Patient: sex F, age 68
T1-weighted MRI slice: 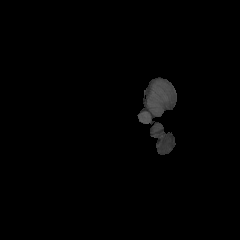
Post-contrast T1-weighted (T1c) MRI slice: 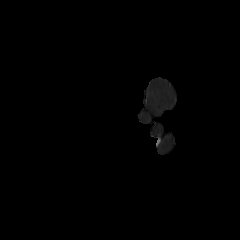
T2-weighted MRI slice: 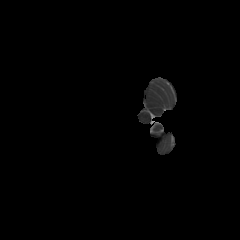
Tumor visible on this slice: no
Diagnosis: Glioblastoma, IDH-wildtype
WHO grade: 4